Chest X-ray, PA view. Patient: 31 years old, sex F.
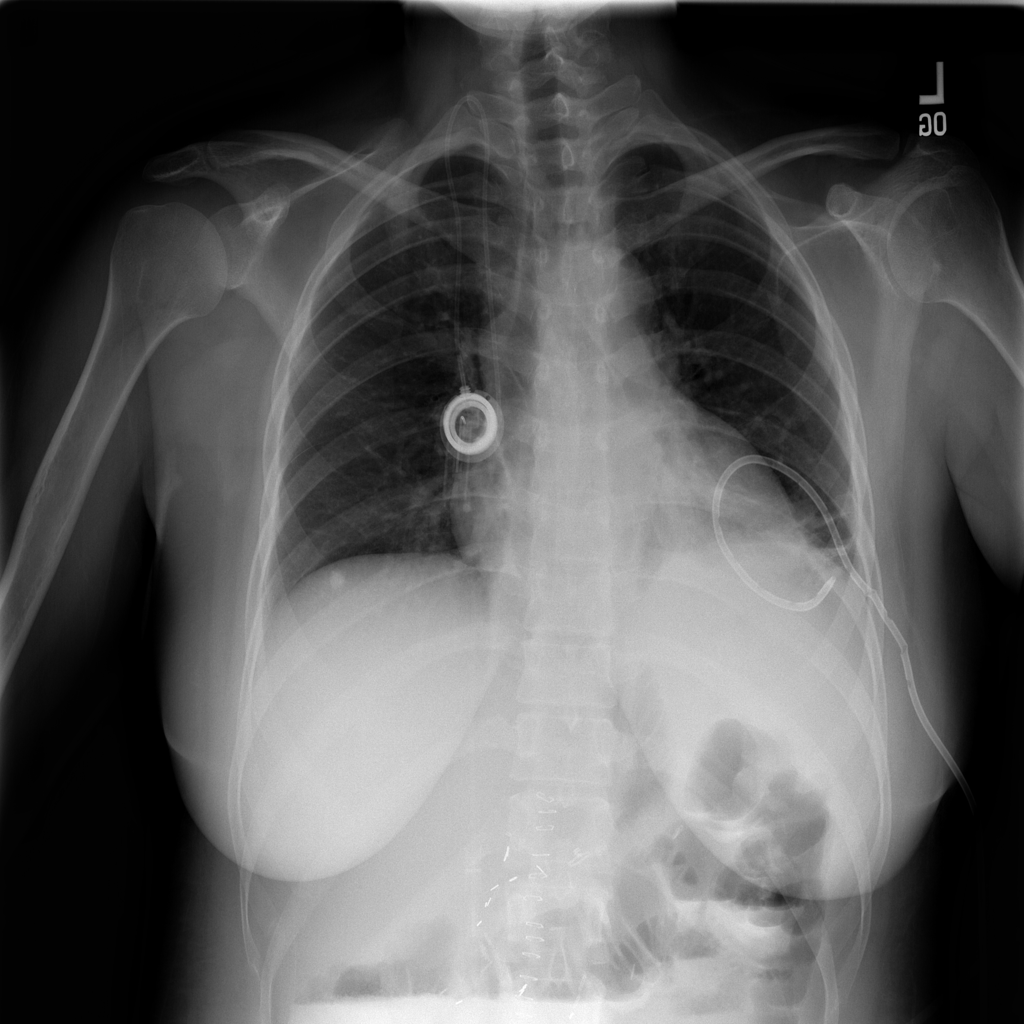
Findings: Atelectasis, Infiltration